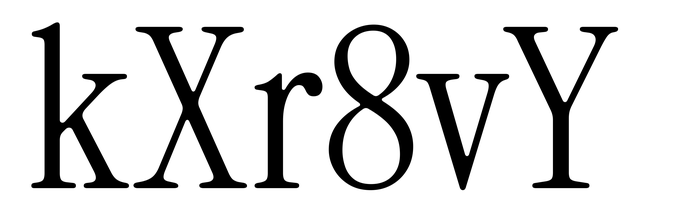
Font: InstrumentSerif-Regular